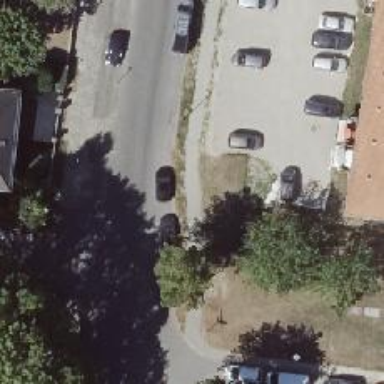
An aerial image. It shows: Sidewalk along the footway.